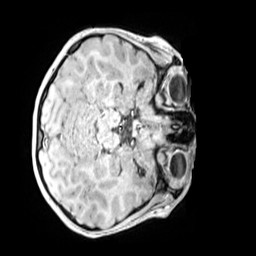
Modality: MP2RAGE
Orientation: axial
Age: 12
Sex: female
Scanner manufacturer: siemens
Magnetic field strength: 3 T
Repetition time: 4 s
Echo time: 0.00299 s